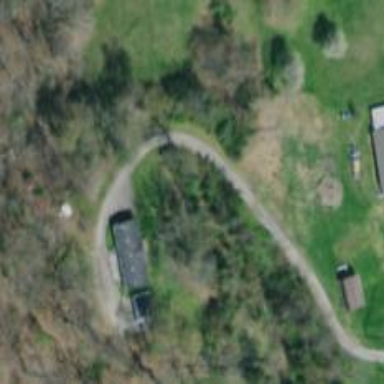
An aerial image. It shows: Driveway leading to service road.